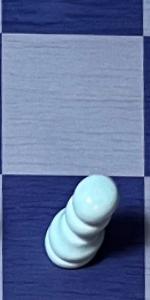
Label: Pawn_White